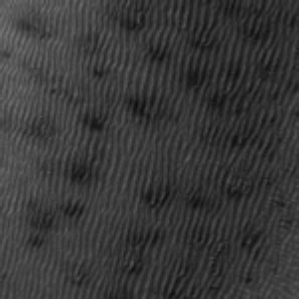
Label: frost